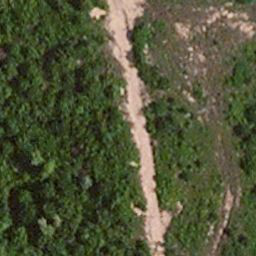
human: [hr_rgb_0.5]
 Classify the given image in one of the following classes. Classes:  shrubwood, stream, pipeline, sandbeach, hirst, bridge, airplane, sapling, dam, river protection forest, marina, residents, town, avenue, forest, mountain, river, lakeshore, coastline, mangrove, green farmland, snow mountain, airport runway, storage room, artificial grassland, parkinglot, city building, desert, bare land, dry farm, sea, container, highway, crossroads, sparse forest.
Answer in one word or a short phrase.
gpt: avenue